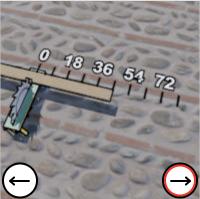
Task: length
Answer: 45
First scale value: 18.0